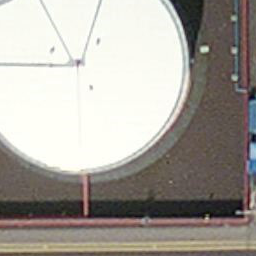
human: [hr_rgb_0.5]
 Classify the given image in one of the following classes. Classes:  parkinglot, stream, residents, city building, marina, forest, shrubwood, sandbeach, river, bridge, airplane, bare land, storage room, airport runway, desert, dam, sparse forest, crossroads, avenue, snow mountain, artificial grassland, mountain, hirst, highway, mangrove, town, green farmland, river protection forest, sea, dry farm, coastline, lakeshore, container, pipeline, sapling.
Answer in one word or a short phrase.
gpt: storage room